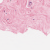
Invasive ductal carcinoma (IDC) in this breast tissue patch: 0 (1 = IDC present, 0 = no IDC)